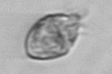
Label: Ciliophora